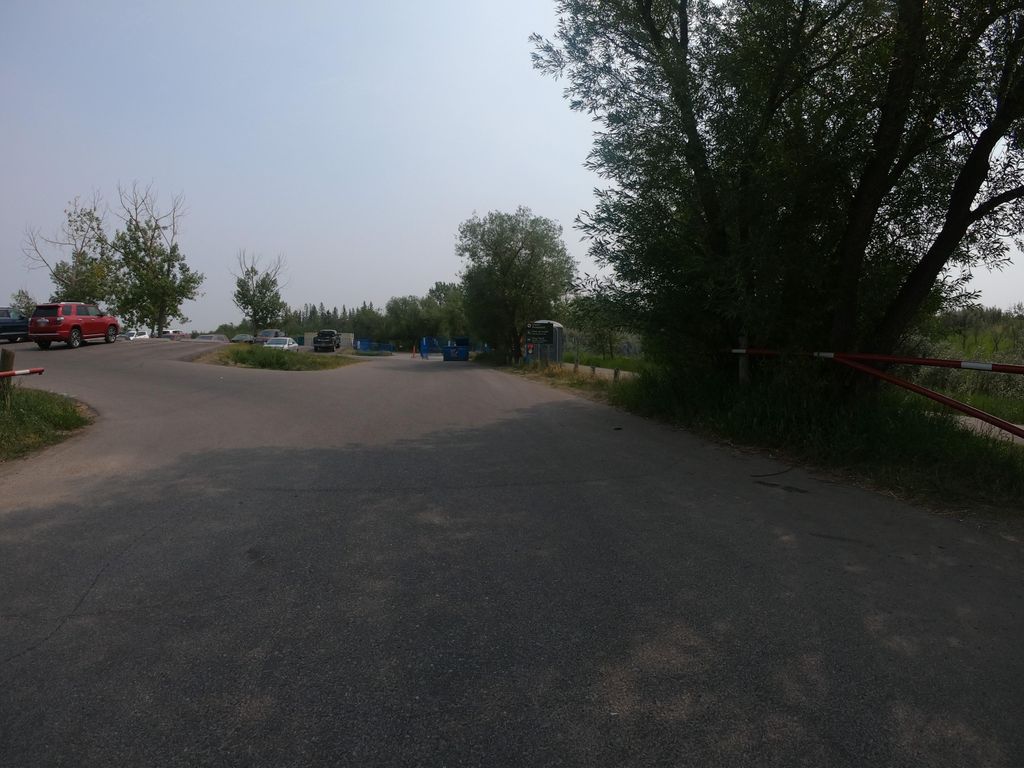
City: calgary